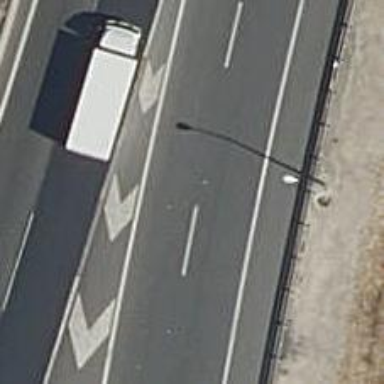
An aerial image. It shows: Motorway link.